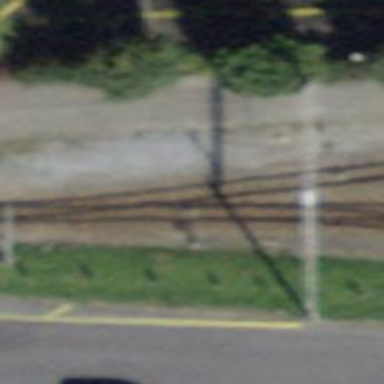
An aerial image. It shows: Railway switch.